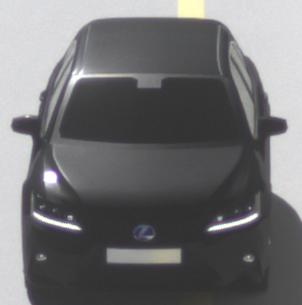
Make: Lexus
Model: CT 200h
Detailed model: CT (A10)
Model produced from: 2014/03
Model produced until: 2017/10
Doors: 5
Color: black
Road condition: dry road
Daytime: midday
Contrast: high contrast